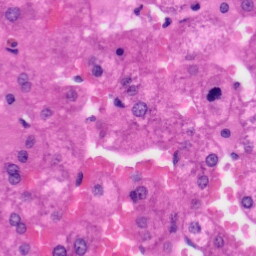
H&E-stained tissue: Liver